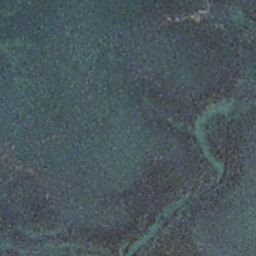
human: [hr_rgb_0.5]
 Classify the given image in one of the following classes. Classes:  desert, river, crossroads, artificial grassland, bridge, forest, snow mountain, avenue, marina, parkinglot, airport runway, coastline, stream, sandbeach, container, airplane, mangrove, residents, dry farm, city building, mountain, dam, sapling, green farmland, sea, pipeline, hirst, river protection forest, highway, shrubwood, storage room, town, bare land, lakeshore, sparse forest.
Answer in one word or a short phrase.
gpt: stream